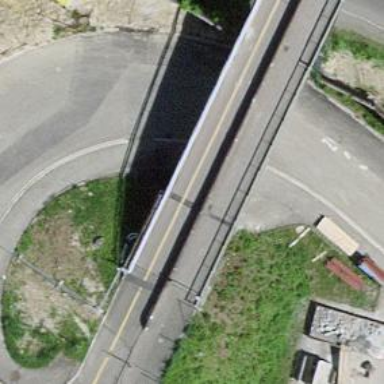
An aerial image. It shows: Cycleway on bridge with asphalt surface.